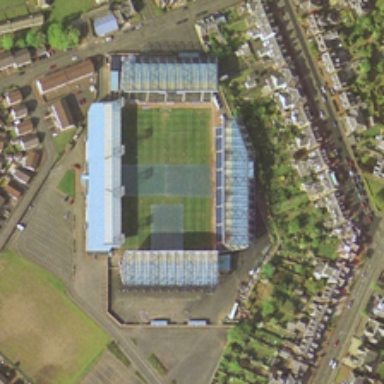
Many green trees and small buildings are around a stadium .